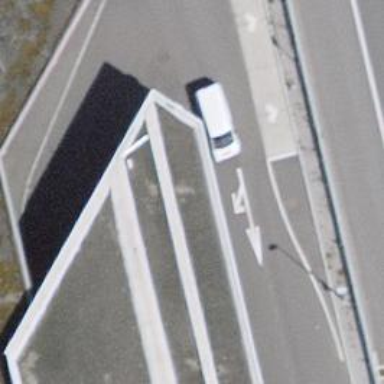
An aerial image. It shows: Charging station.